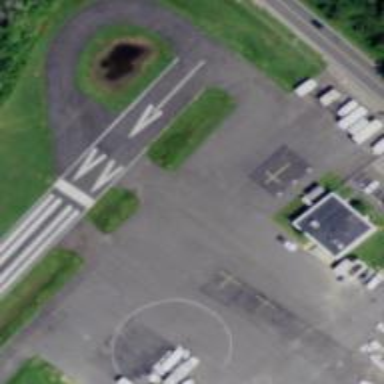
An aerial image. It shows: Image of taxiway at airport.